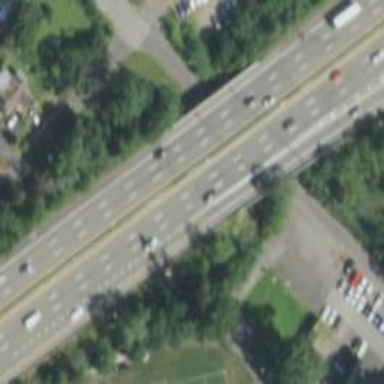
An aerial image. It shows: Asphalt motorway identified as Urban Freeway/Expressway.